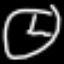
Label: clock